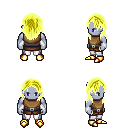
a pixel art fantasy rpg character, male body template, dark elf, purple skin, leather chest armor, white pants, gold long hairstyle, white cloth bracers, gold boots, four views (front, back, left, right), 2x2 character sprite sheet, small pixel art, hard edges, no anti-aliasing